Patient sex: M
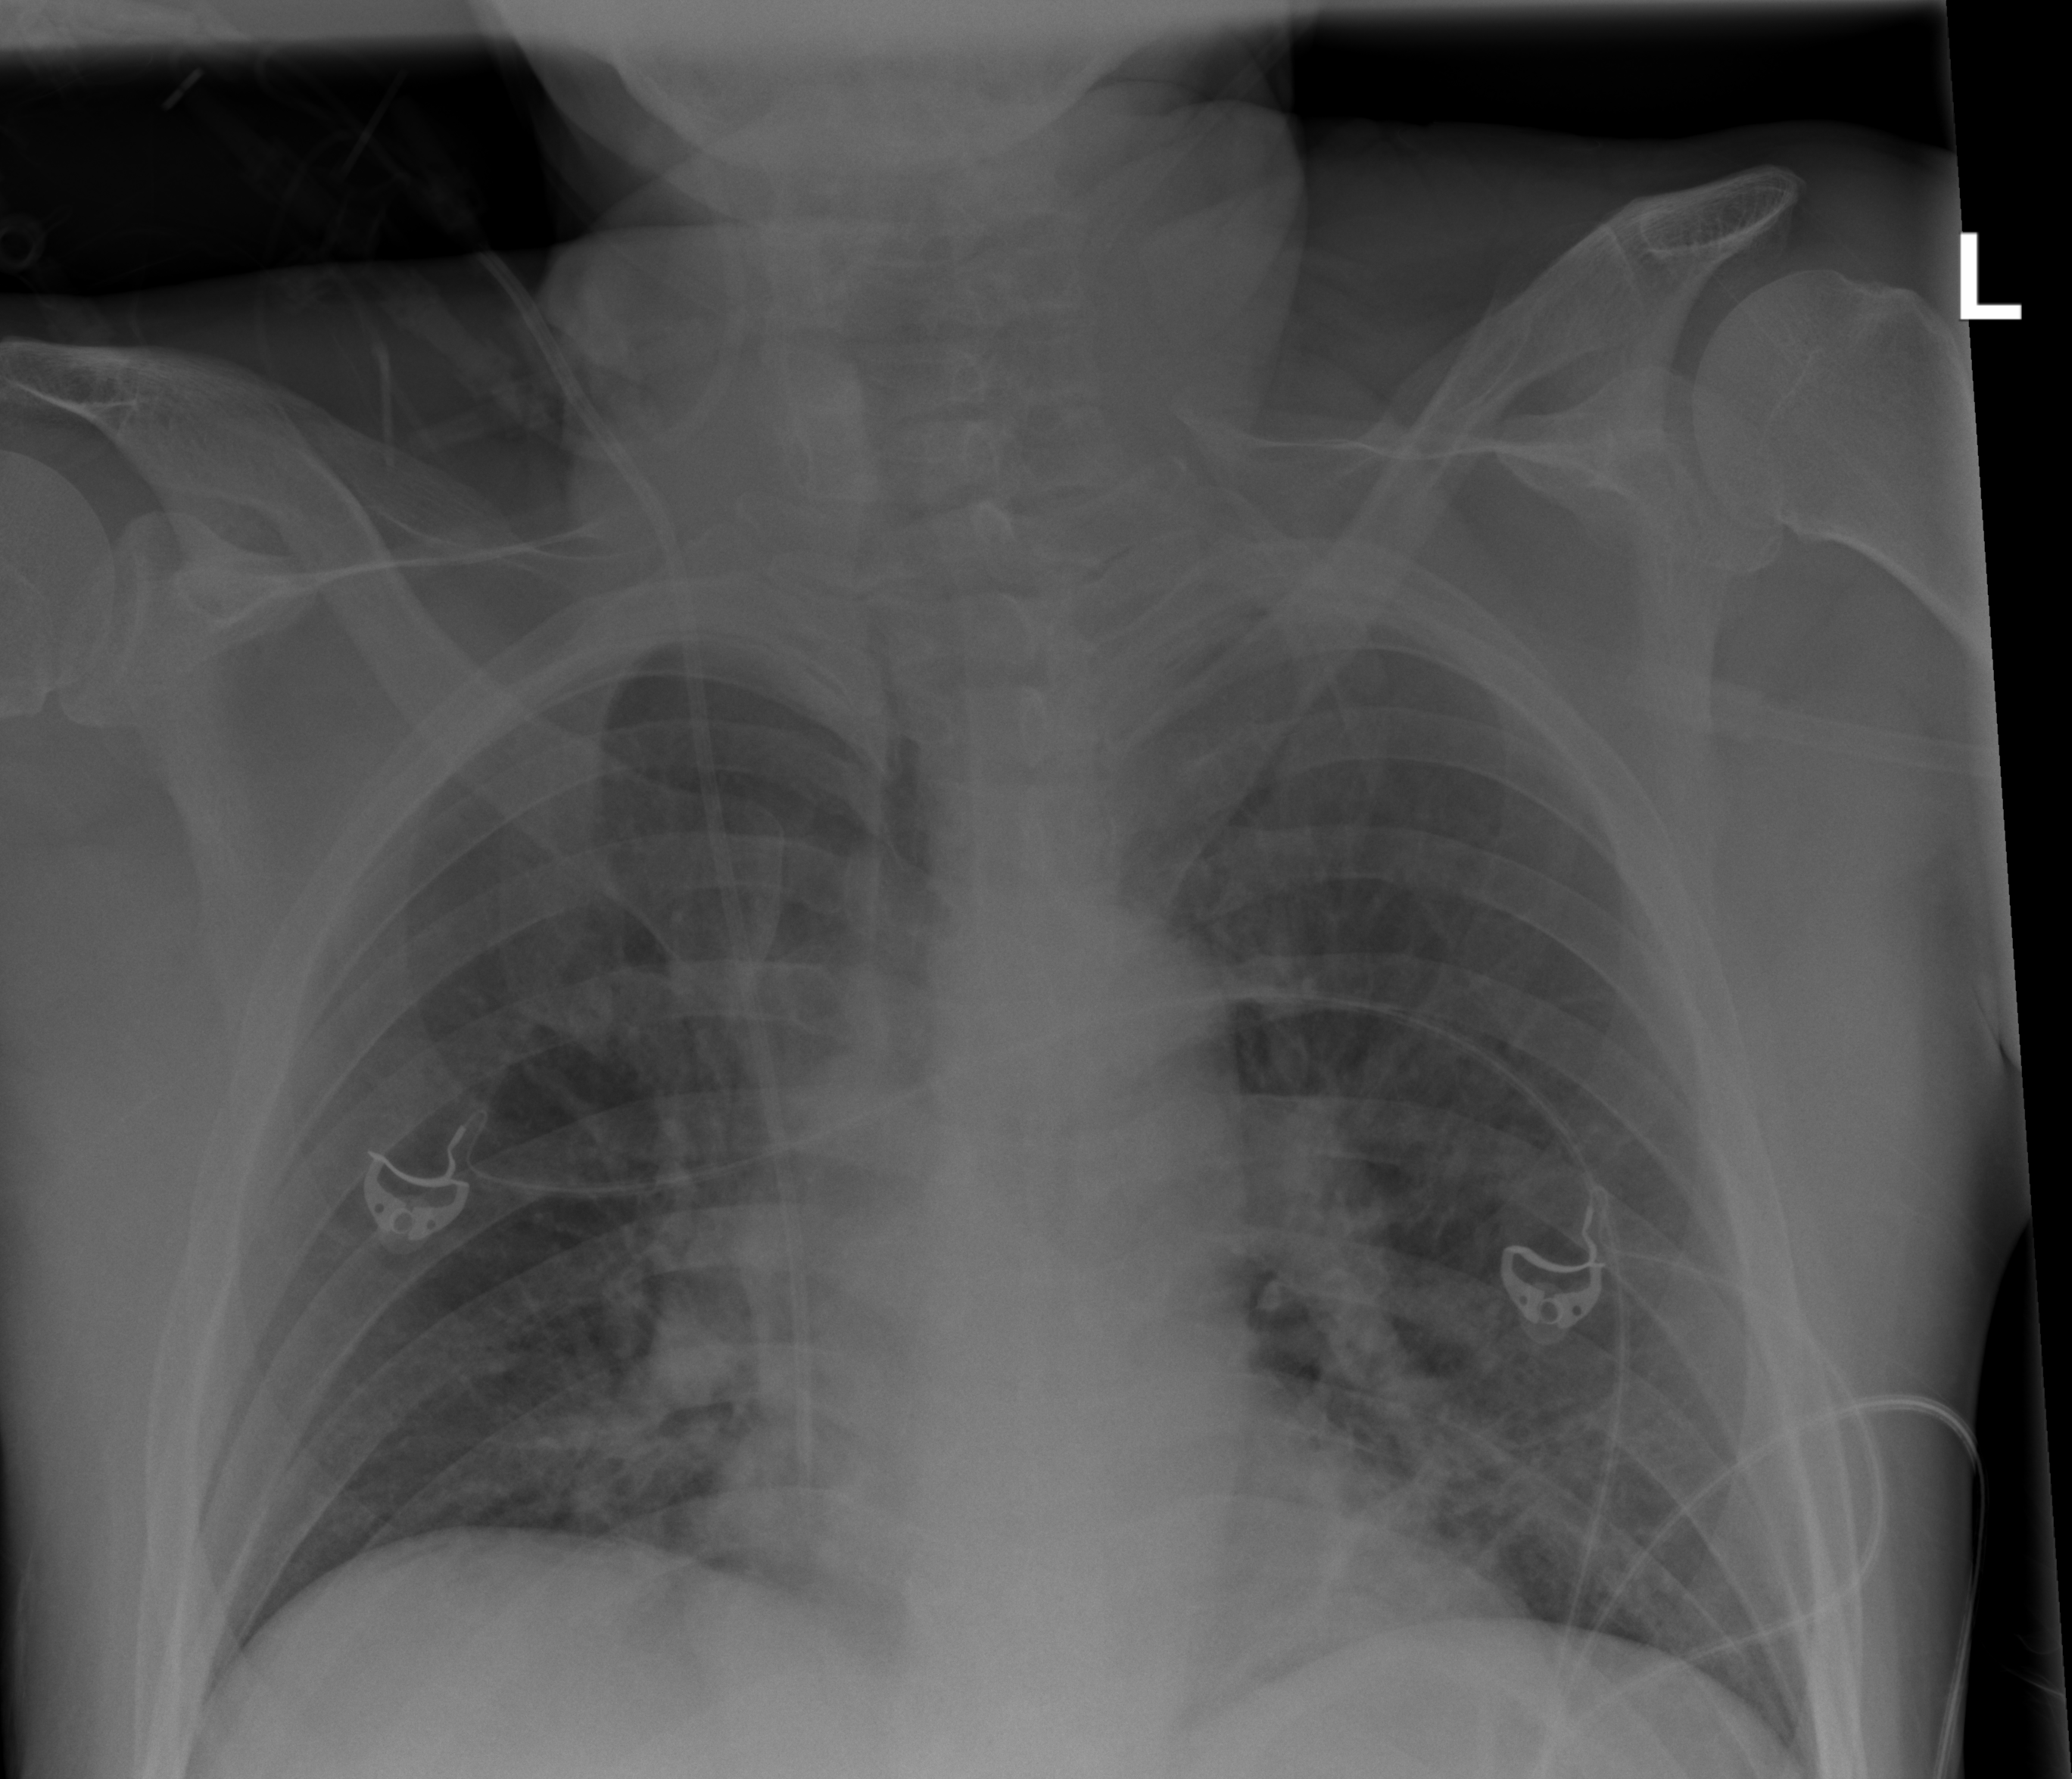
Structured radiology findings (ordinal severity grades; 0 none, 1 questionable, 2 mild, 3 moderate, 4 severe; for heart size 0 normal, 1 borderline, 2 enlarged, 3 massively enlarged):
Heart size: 0
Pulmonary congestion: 2
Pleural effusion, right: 0
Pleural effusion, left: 0
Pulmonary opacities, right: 2
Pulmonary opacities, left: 2
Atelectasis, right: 2
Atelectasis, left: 2